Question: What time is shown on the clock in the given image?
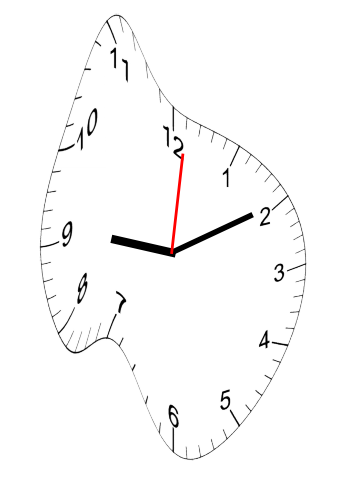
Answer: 09:10:01